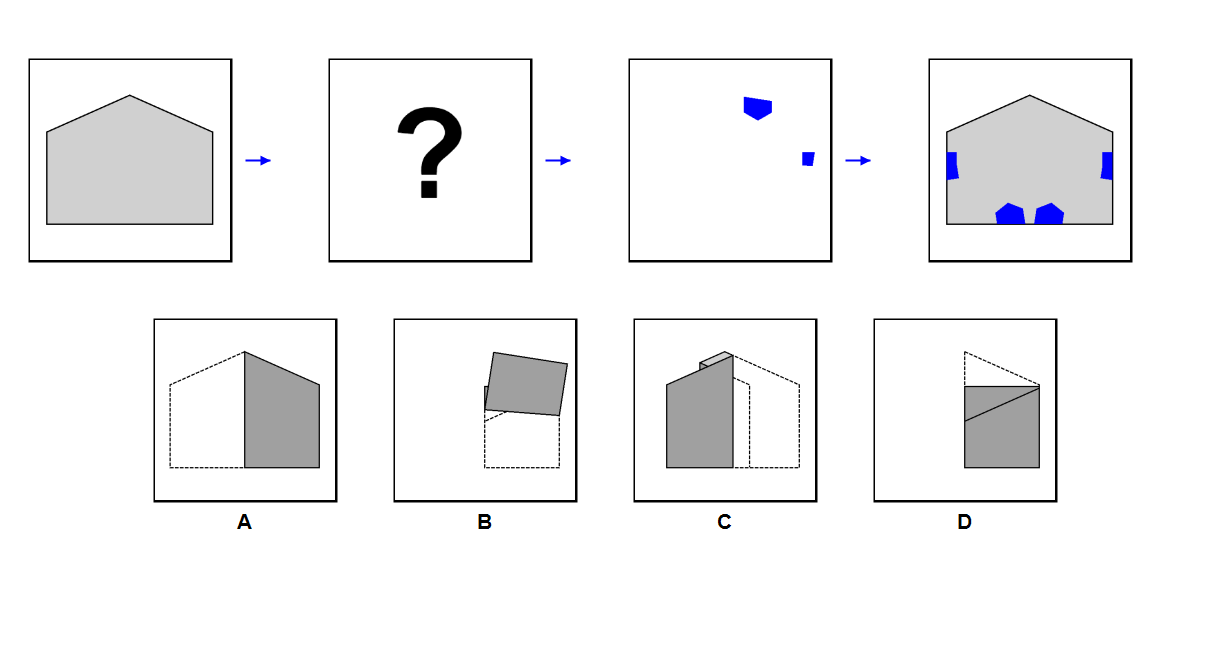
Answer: C